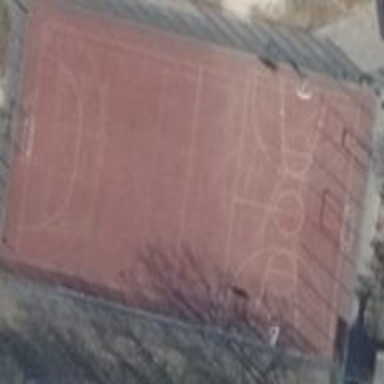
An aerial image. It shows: Basketball court located in leisure land pitch.